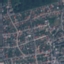
Land use / land cover class: Residential